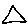
Label: triangle